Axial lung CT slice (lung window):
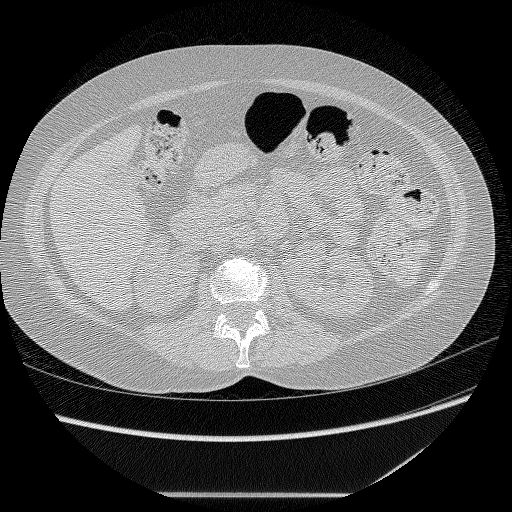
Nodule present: no